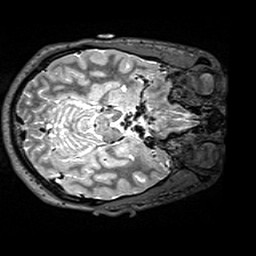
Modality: T2w
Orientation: axial
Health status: healthy
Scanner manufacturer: siemens
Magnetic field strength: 3 T
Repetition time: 4.8 s
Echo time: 0.458 s